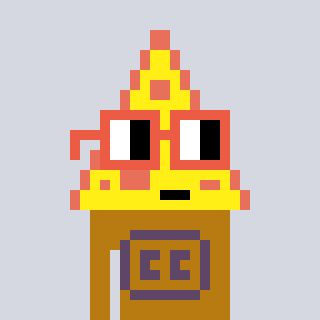
a pixel art character with square orange glasses, a pizza-shaped head and a gold-colored body on a cool background